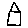
Label: house